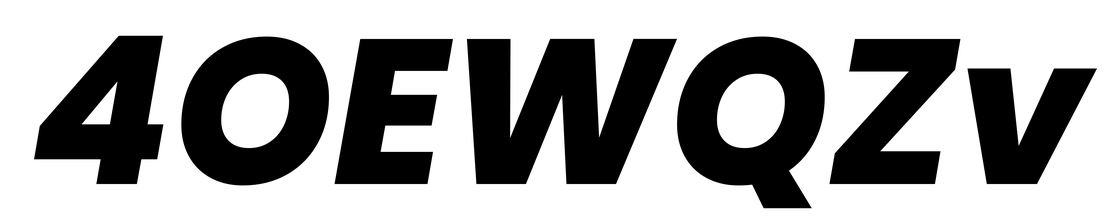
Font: Poppins-ExtraBoldItalic